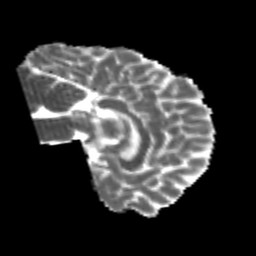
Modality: MD
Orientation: sagittal
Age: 22
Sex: male
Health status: healthy
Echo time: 0.074 s